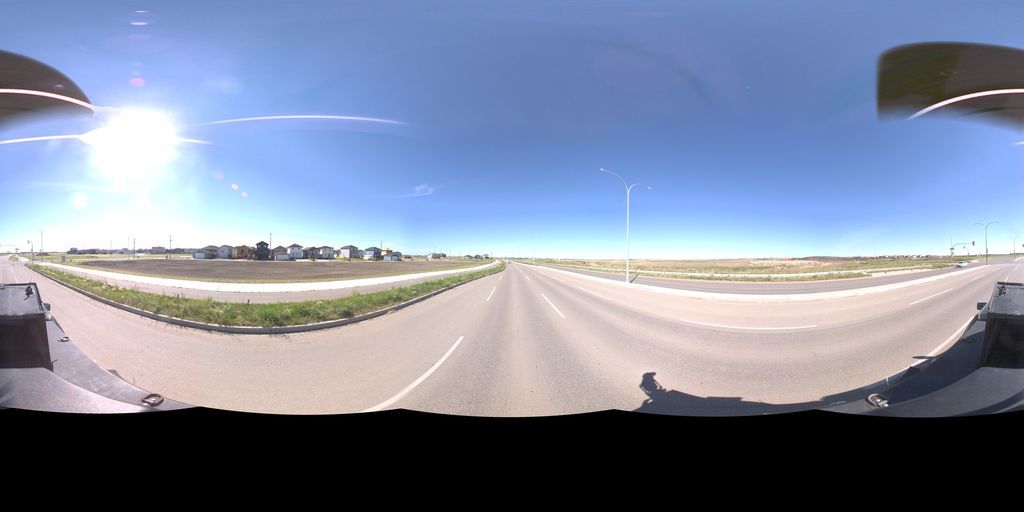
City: saskatoon